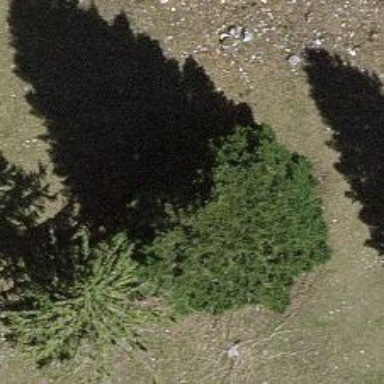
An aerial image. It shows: Single tag "natural: tree."